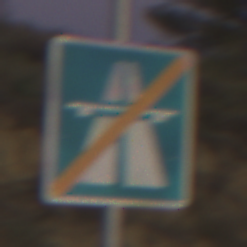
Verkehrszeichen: EndeAutbahn
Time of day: Dawn
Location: Outdoor (RoadRail)
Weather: Clear
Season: NotSpecified
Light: Natural